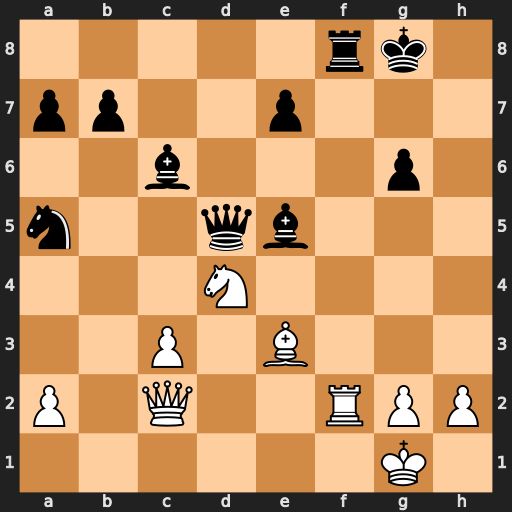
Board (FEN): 5rk1/pp2p3/2b3p1/n2qb3/3N4/2P1B3/P1Q2RPP/6K1
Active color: w
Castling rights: -
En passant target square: -
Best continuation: Qxg6+ Bg7 Rxf8+ Kxf8 Ne6+ Qxe6 Qxe6